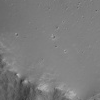
Atmospheric dust classification: not_dusty